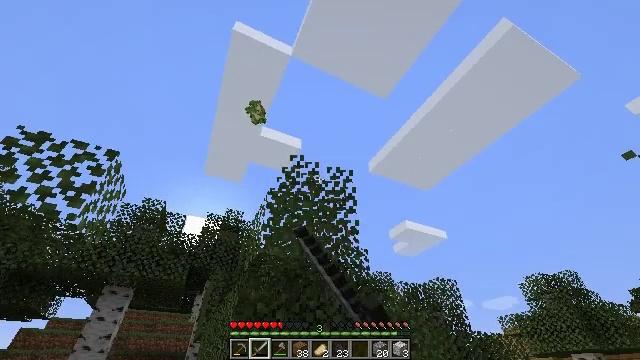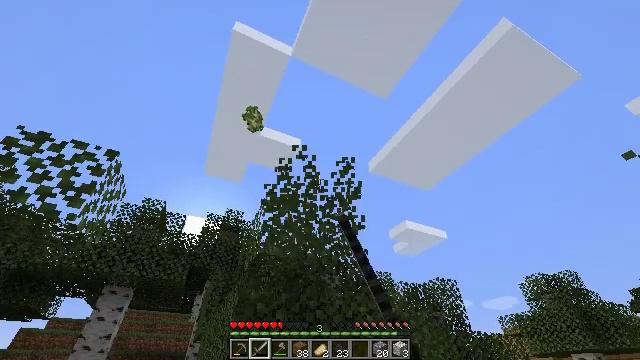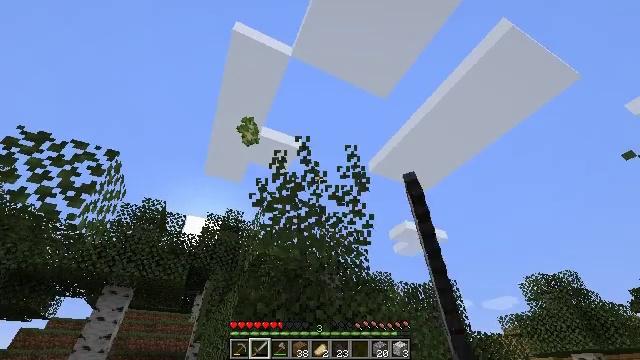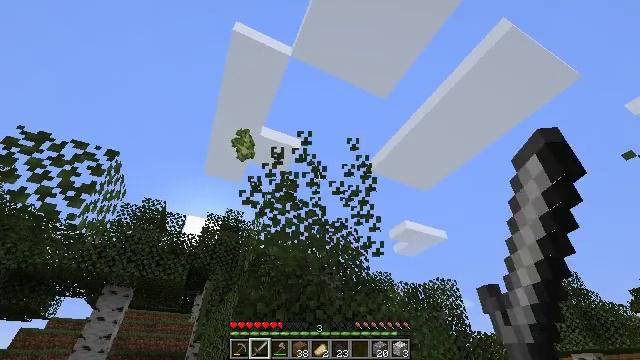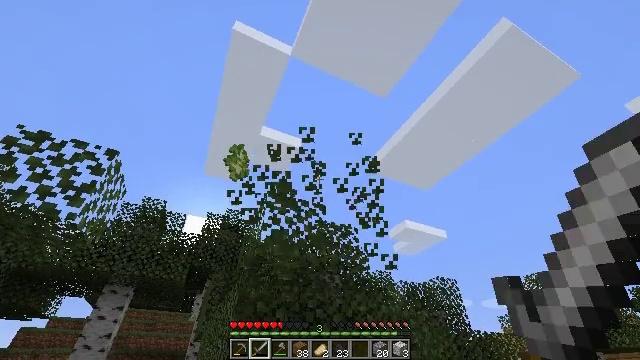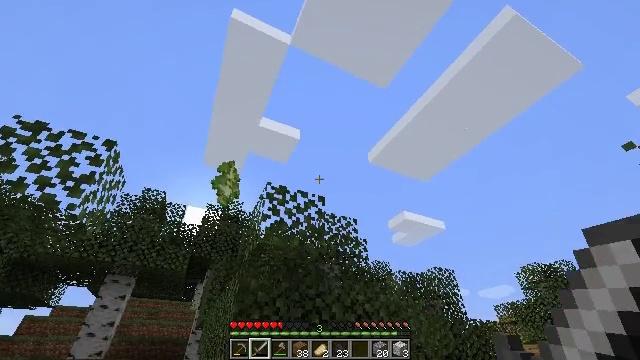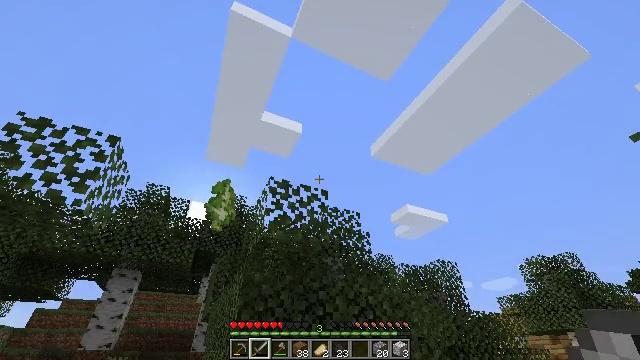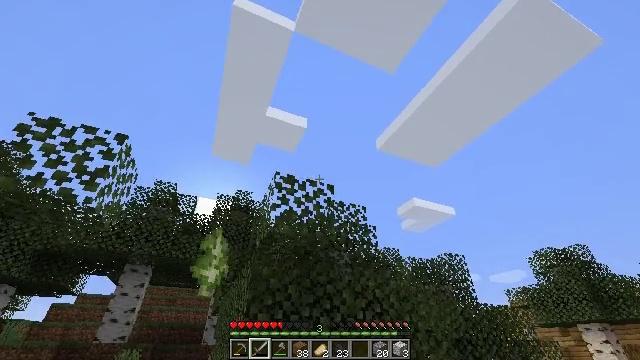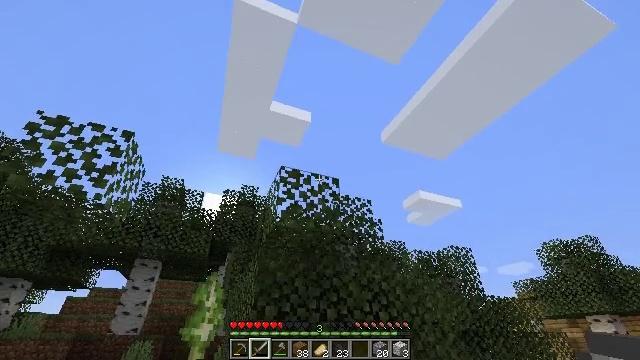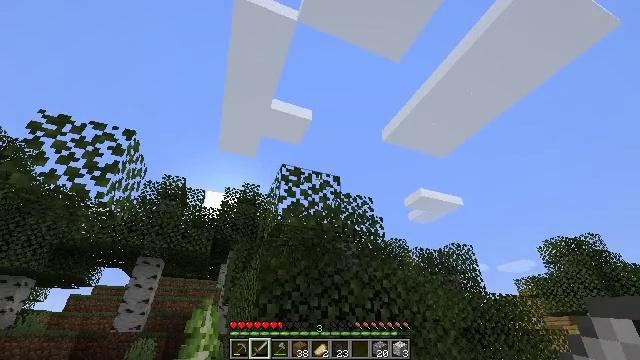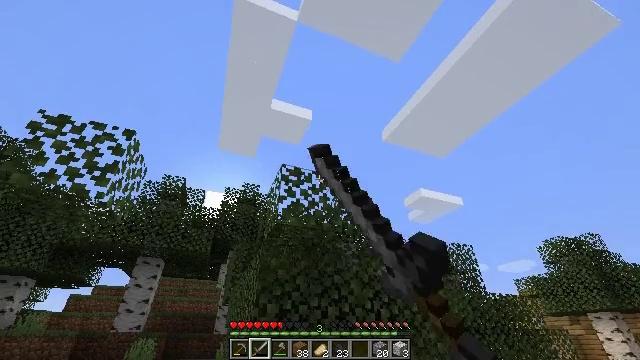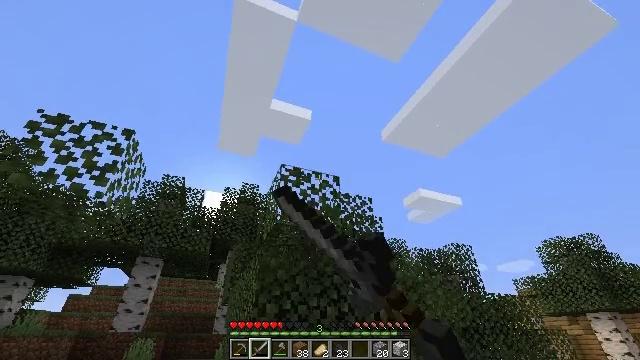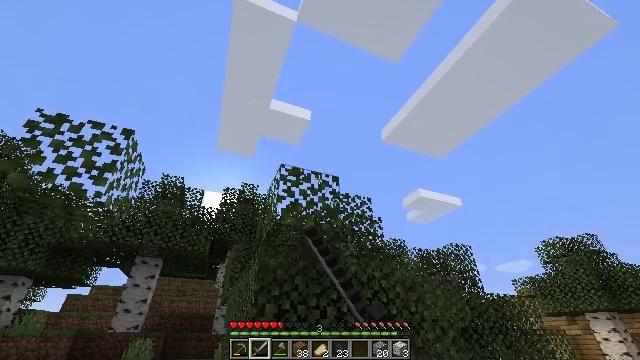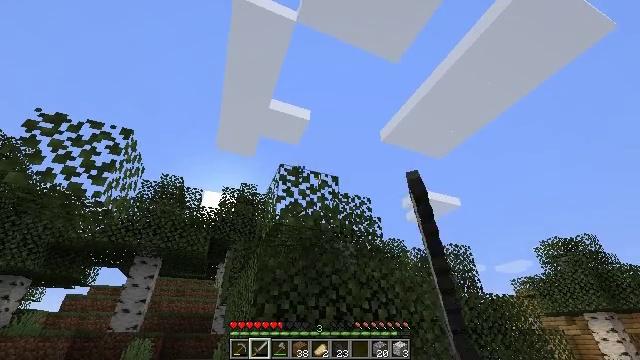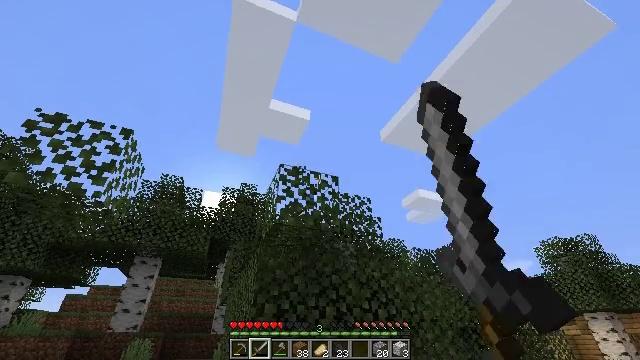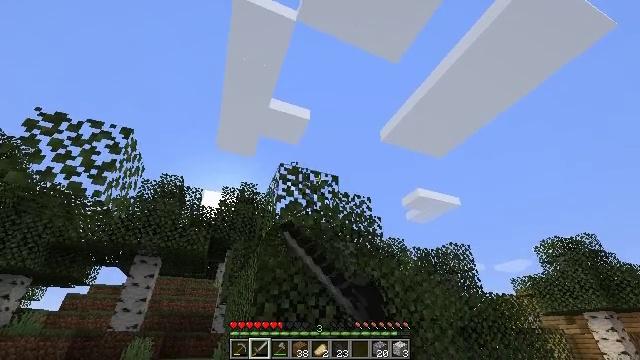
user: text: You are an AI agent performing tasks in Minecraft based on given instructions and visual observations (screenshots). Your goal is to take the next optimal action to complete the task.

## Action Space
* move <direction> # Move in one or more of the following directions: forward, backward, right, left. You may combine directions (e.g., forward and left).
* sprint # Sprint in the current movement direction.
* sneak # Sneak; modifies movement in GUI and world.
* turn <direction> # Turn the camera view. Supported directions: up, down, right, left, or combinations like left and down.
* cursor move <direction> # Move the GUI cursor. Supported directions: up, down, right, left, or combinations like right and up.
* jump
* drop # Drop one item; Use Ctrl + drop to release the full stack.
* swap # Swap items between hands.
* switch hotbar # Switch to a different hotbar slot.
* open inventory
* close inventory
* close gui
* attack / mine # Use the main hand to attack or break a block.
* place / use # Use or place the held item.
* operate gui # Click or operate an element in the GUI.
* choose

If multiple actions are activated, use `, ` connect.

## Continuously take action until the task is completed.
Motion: motion action
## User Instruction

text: Clear birch leaves to get saplings.
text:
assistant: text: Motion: attack / mine
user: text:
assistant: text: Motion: attack / mine
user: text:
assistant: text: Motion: attack / mine
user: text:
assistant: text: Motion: attack / mine
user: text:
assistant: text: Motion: turn down, attack / mine
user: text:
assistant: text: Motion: turn down
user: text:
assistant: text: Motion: turn left and down
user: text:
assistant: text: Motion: turn left and down
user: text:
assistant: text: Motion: attack / mine
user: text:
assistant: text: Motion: attack / mine
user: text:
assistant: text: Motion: attack / mine
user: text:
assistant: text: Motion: attack / mine
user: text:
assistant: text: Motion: attack / mine
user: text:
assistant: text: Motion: attack / mine
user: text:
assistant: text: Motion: attack / mine
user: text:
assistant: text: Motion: turn down, attack / mine
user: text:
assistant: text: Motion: attack / mine
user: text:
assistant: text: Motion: attack / mine
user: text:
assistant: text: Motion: attack / mine
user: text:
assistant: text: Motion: attack / mine
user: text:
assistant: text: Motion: move left, attack / mine
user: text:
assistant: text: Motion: attack / mine